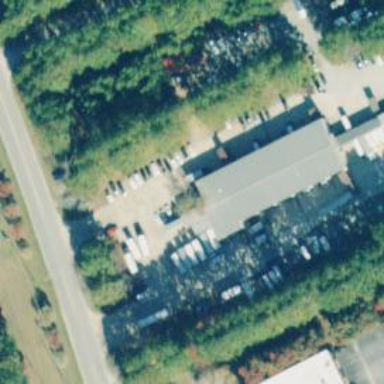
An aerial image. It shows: Warehouse.